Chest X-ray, AP view. Patient: 24 years old, sex M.
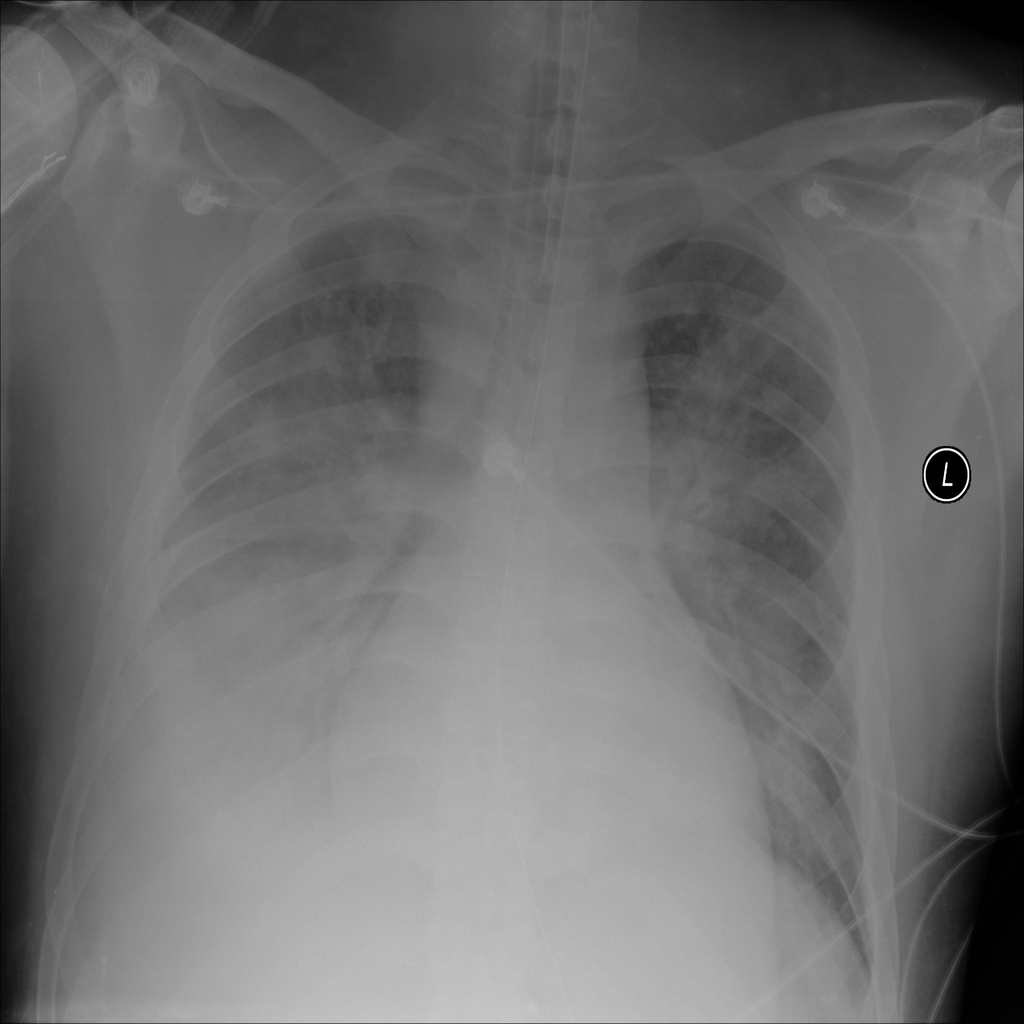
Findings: Effusion